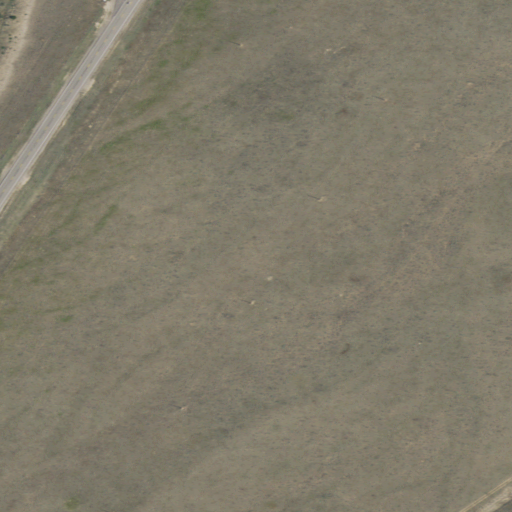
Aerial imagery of plain(s) in Wyoming named Two Dot Flats containing shrub, open development, and medium intensity development